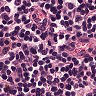
Metastatic tissue present: no